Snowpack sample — Loveland Pass, Silver Plume, Colorado, USA (1/12/25, 11:40 AM MST)
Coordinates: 39.66, -105.88
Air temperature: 7 °F
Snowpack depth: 140 cm
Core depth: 10 cm
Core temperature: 41 °F
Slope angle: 11°, slope face: 30°
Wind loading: high
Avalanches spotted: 2
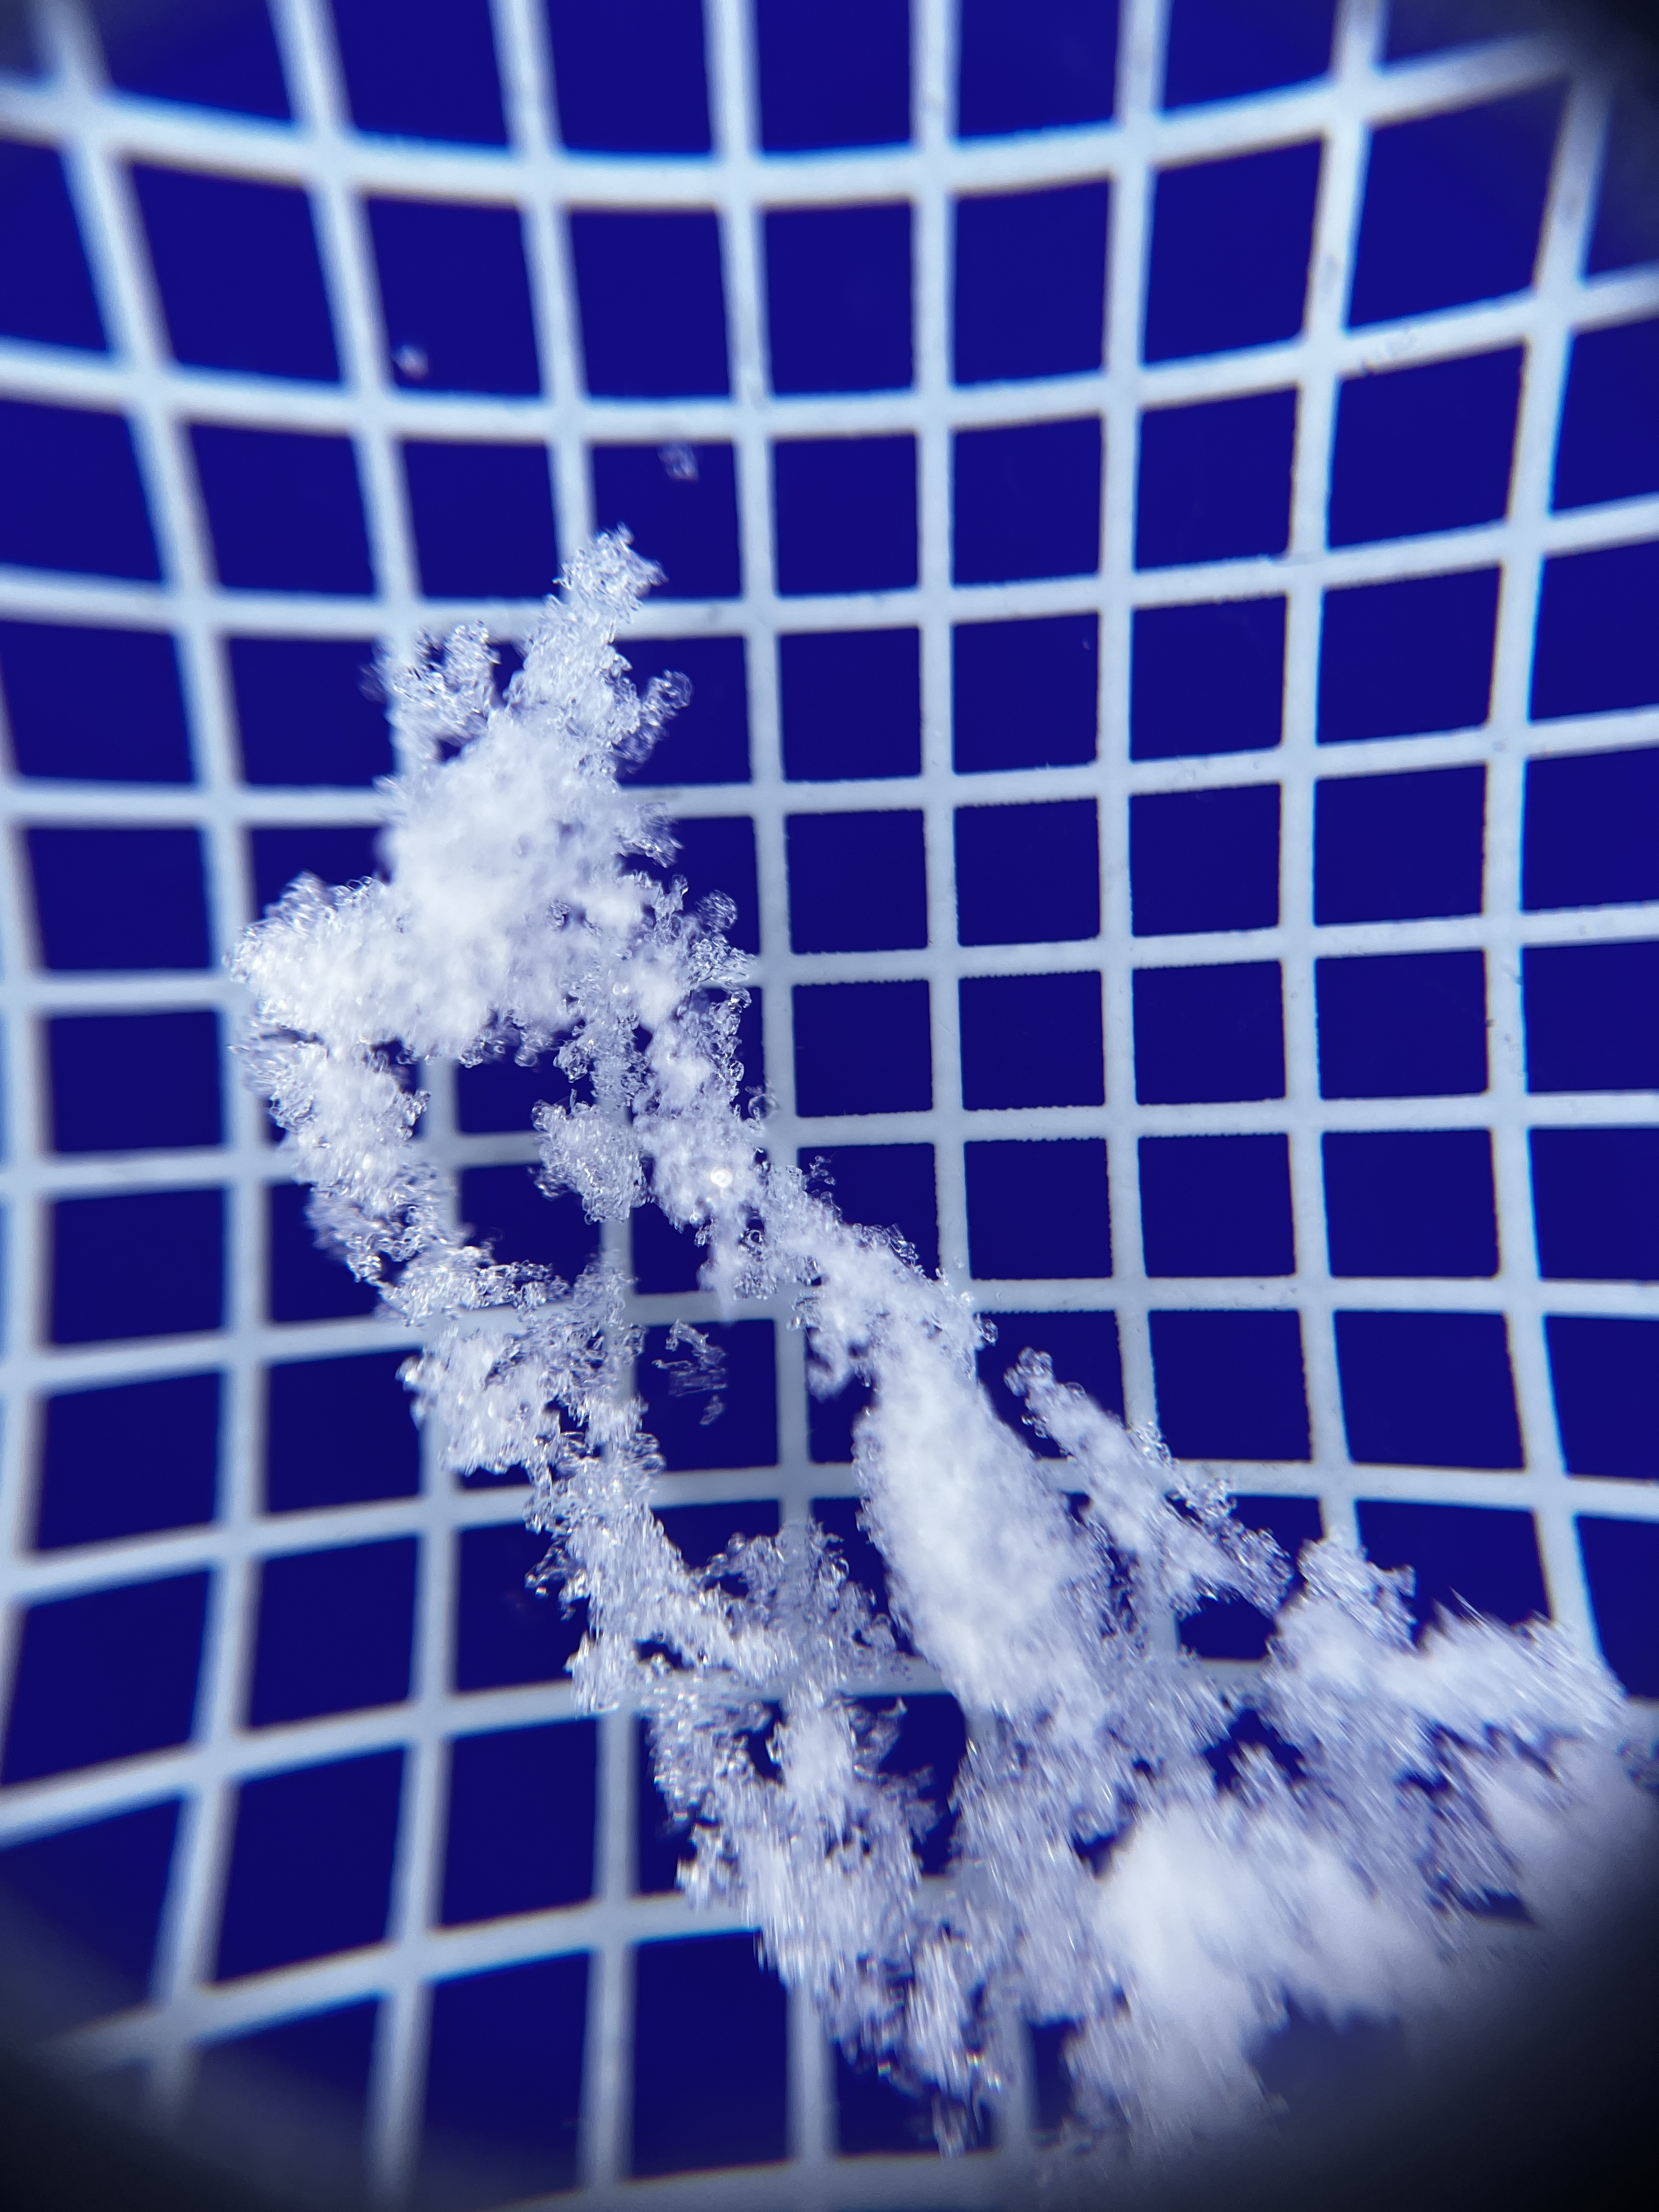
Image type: magnified_profile
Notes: Pilot using slightly modified coring method that took too large segment for snow profile picturing, advised not to use in higher level models. Two avalanche on south face nearby, partially cloudy with light snow in the last 24 hours. Lots of wind loading on eastern features.